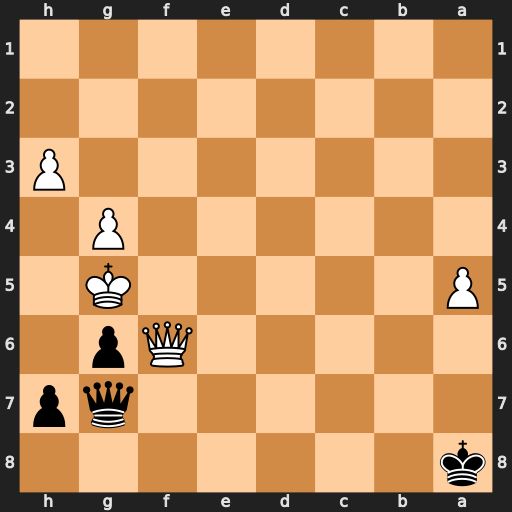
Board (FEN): k7/6qp/5Qp1/P5K1/6P1/7P/8/8
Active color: b
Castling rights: -
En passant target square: -
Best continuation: h6+ Kf4 Qxf6+